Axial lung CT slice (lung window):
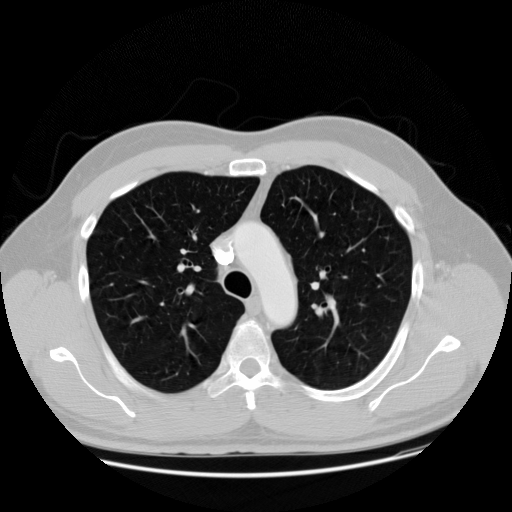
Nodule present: no